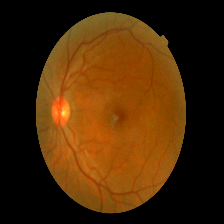
Diabetic retinopathy grade: Mild